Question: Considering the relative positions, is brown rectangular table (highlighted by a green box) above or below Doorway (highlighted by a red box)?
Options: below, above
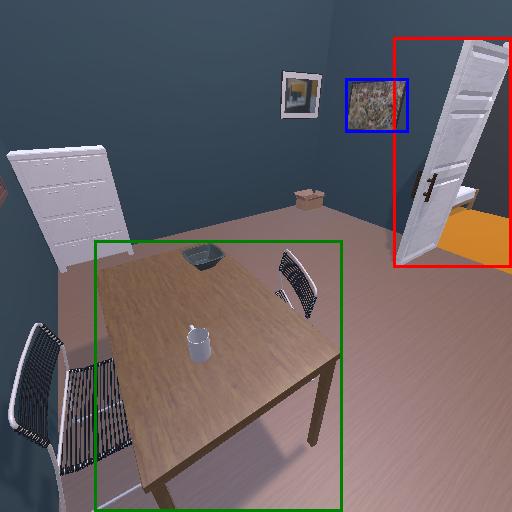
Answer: below